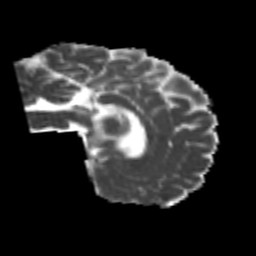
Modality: MD
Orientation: sagittal
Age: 22
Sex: male
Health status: healthy
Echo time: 0.074 s